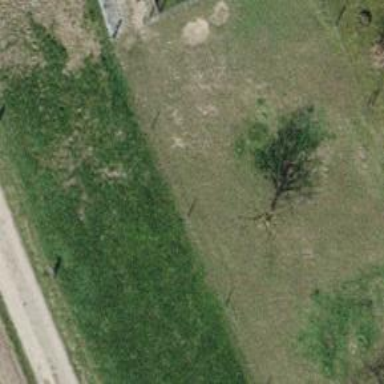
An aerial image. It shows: Single tag "natural: tree."